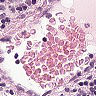
Metastatic tissue present: no